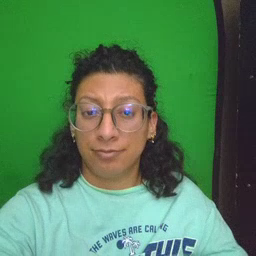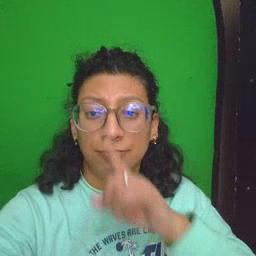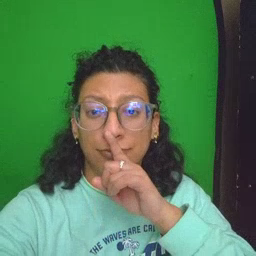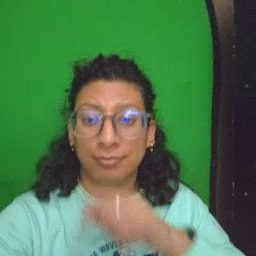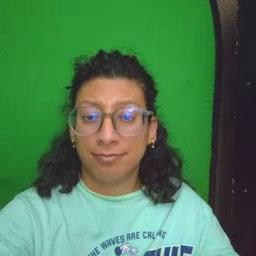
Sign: shhh